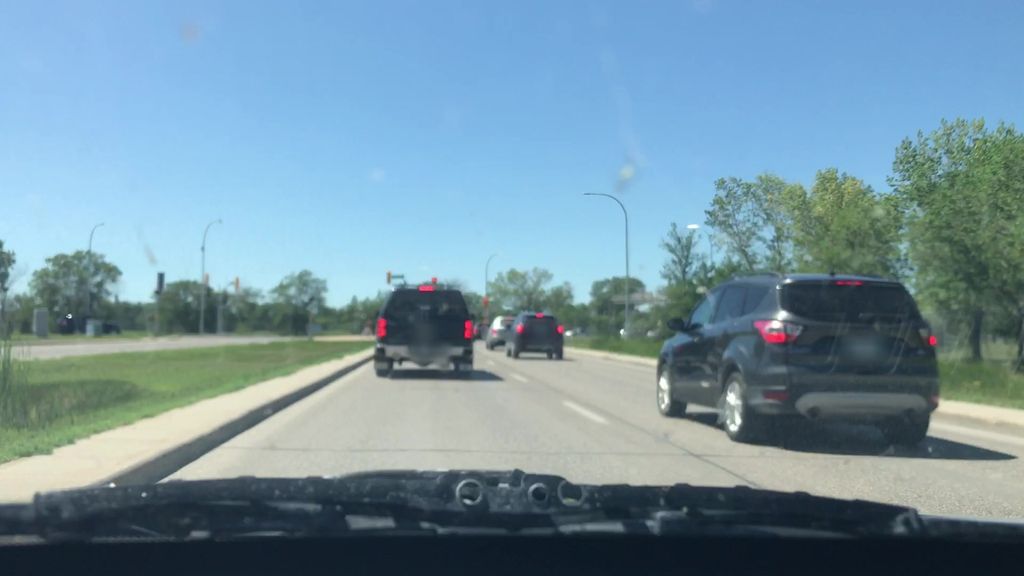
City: winnipeg